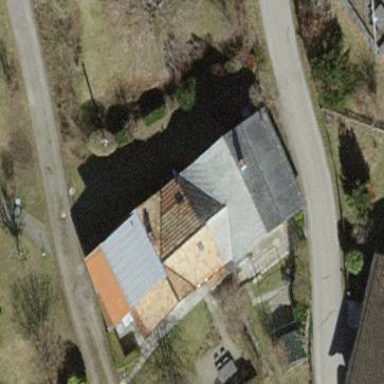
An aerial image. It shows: Simple and straightforward house.